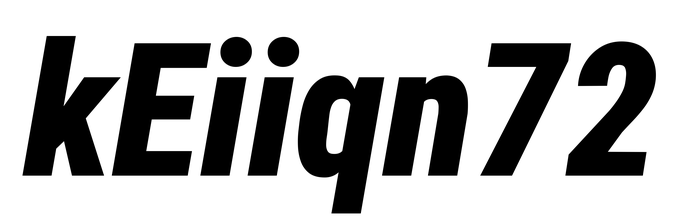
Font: Roboto-Italic_Condensed_Black_Italic